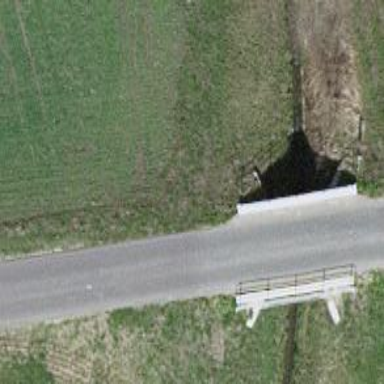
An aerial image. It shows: Service road that includes bridge.